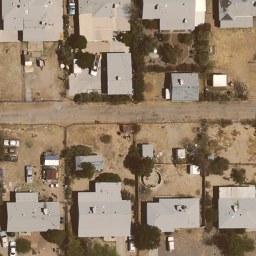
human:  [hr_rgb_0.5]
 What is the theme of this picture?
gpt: medium residential